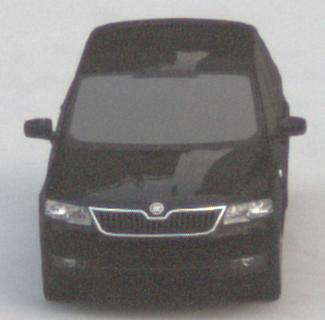
Make: Skoda
Model: Rapid Spaceback 1.2 TSI
Detailed model: Rapid Spaceback
Model produced from: 2013/10
Model produced until: 2015/04
Doors: 5
Color: black
Road condition: dry road
Daytime: morning or afternoon
Contrast: low contrast